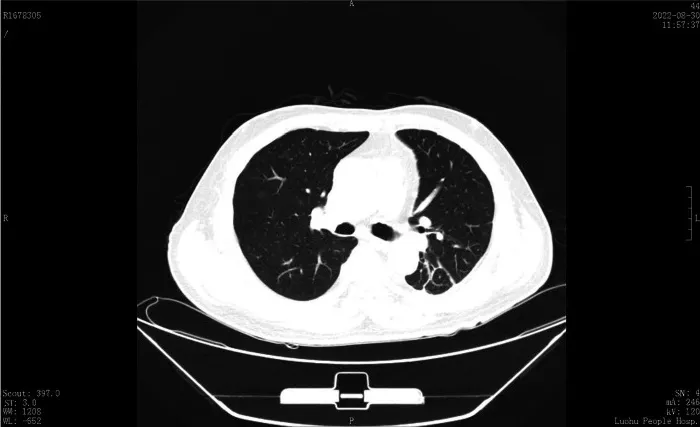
Recheck chest CT was showed pleural effusion disappeared 21 days after the operation.
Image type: radiology (ct)